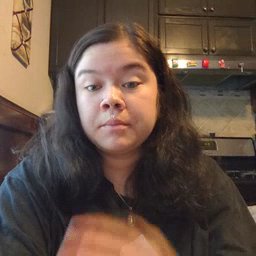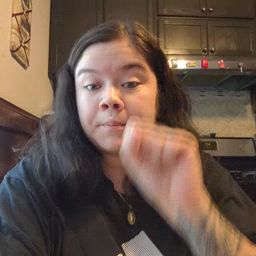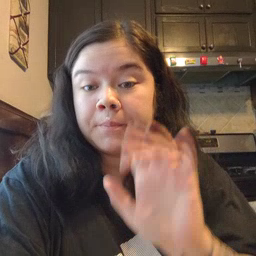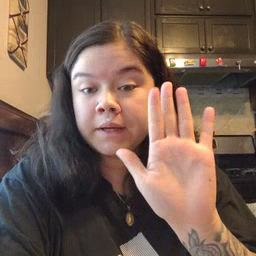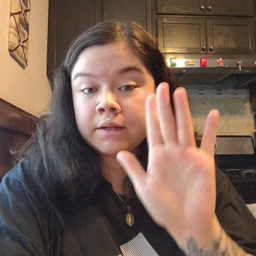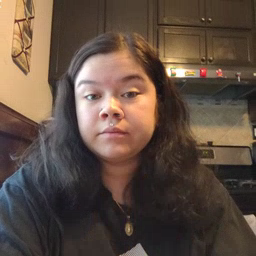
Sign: mitten